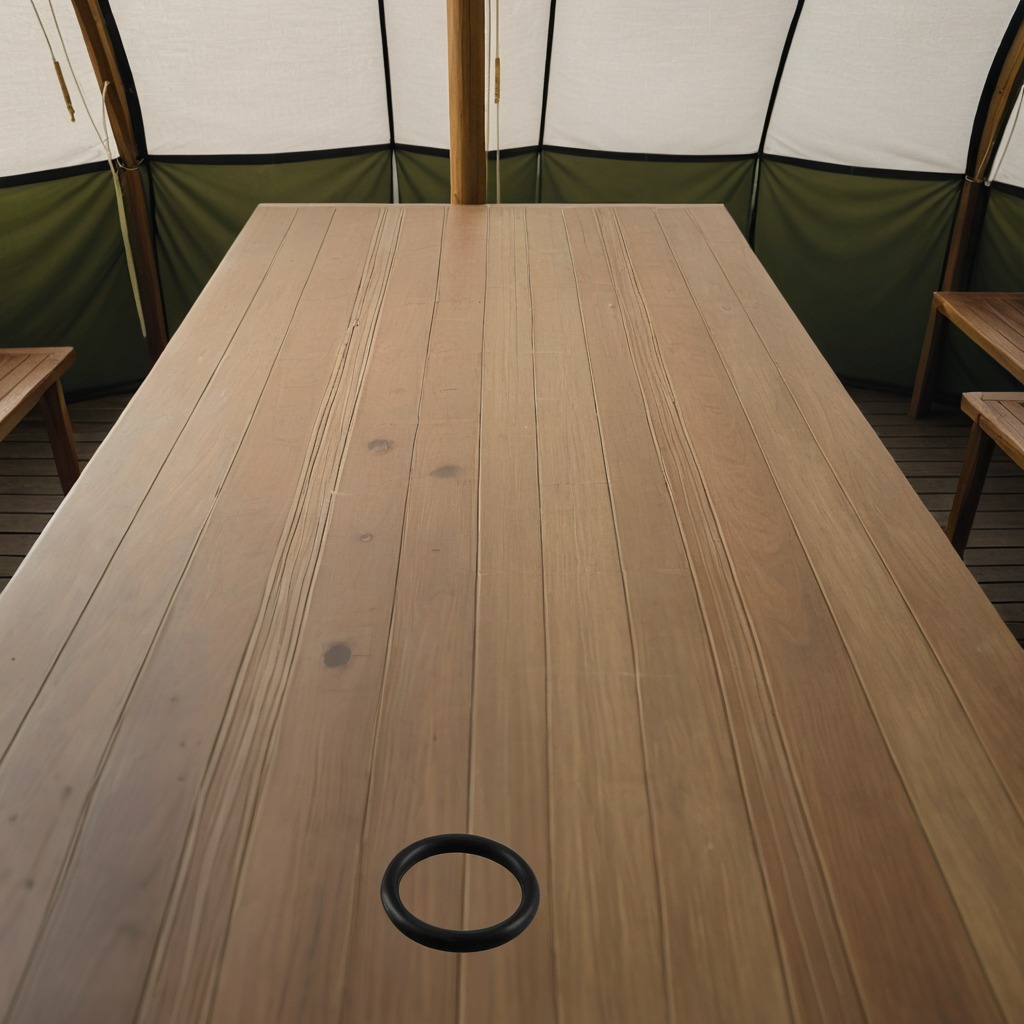
A rubber O-ring is lying on a wooden table inside a jungle field workshop tent humid ambient light worn but